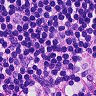
Metastatic tissue present: no